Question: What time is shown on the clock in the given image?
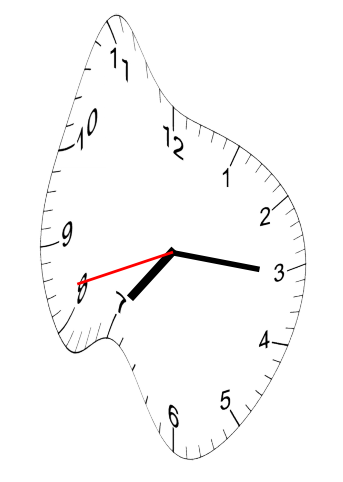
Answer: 07:15:42